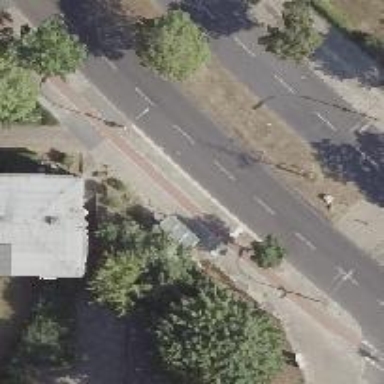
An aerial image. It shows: Public transport stop position.